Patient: sex F, age 73
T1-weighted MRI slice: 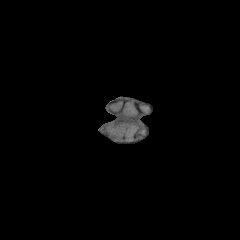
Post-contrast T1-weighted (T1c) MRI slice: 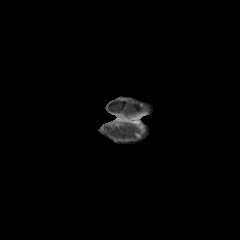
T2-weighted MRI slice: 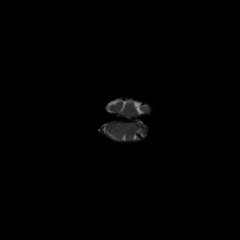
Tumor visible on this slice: no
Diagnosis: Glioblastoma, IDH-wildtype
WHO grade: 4